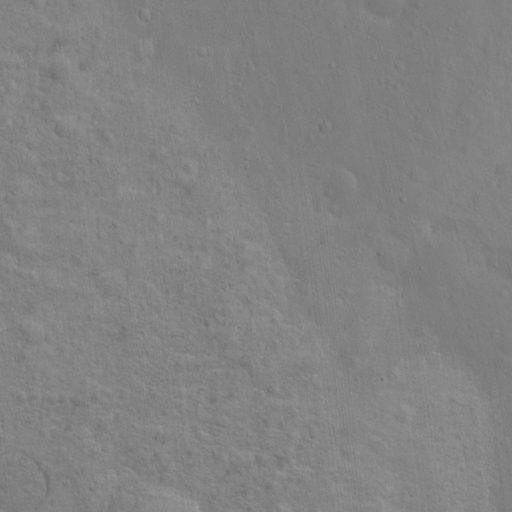
Classes present: Background